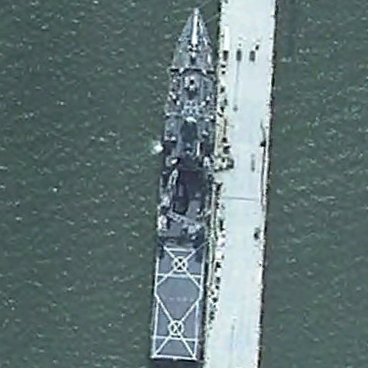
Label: combat